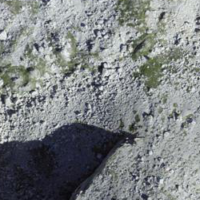
EUNIS habitat code: 31
Species observed at this site:
Erebia tyndarus